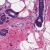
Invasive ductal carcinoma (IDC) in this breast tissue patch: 0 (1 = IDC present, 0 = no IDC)